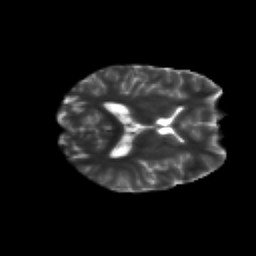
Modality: T2w
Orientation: axial
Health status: healthy
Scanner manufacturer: siemens
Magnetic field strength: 3 T
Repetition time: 12 s
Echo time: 0.092 s